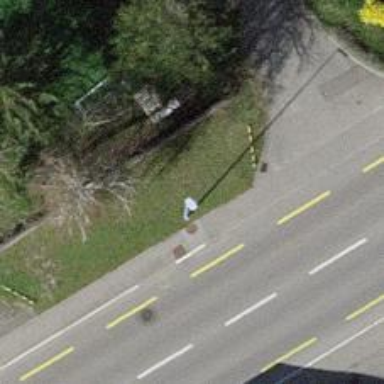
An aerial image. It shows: Support pole.